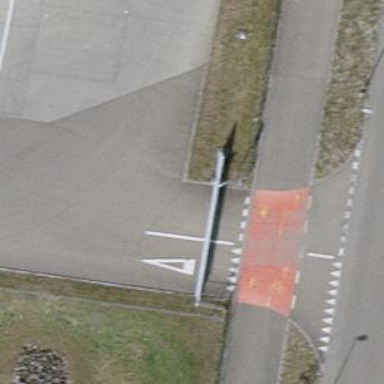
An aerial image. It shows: Gate.